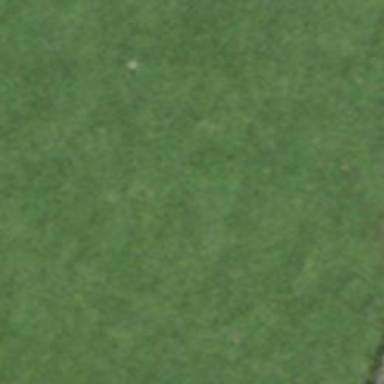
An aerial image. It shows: Grass path.